Question: I have this json on /api/searches file:
'''
[{"id":"513dbb61a61654a845000005","text":"ingeniero agronomo"},{"id":"513a11d4a6165411b2000008","text":"ingeniero agronomo"}]
'''
I'm using select2 to show results.
This is my select2 setting:
'''
$('#query_txt').select2
width: 'resolve'
minimumInputLength: 3
tags: false
showSearchBox: true
maximumSelectionSize: 1
closeOnSelect: true
multiple: false
ajax:
url: "/api/searches"
quietMillis: 100
dataType: 'json'
data: (term, page) -> {q: term}
results: (data, page) ->
results: data
'''
If I type in my input the word 'ingeniero agronomo' select2 suggests the two results, you can see in the next image:

I want, If exist '2' or more results equal in json, limit to '1' the
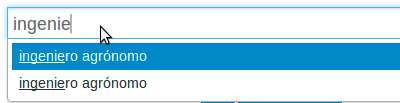
Answer: What you would need to do is to update the results function to process the outputted array from the data function and remove duplicate texts, untested code, but something like this should do it:
'''
$('#query_txt').select2
width: 'resolve'
minimumInputLength: 3
tags: false
showSearchBox: true
maximumSelectionSize: 1
closeOnSelect: true
multiple: false
ajax:
url: "/api/searches"
quietMillis: 100
dataType: 'json'
data: (term, page) -> {q: term}
results: (data, page) ->
indexes = []
uniques = []
i = 0
while i < data.length
if indexes[data[i].text] is 'undefined'
indexes[data[i].text] = "defined"
uniques.push
id: data[i].text
text: data[i].text
i++
results: uniques
'''